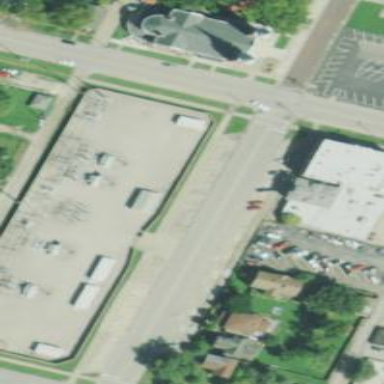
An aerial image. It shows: Distribution power substation surrounded by wall.